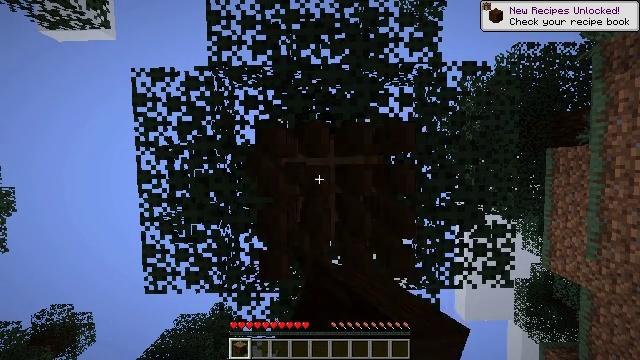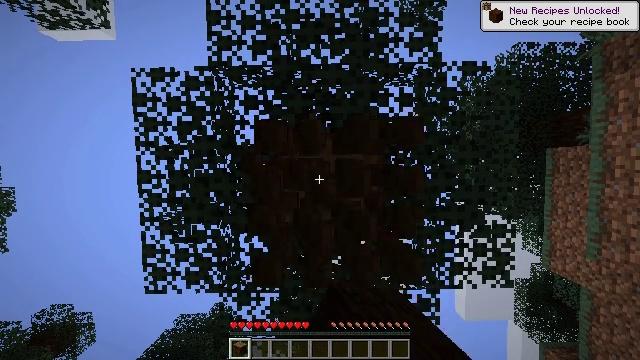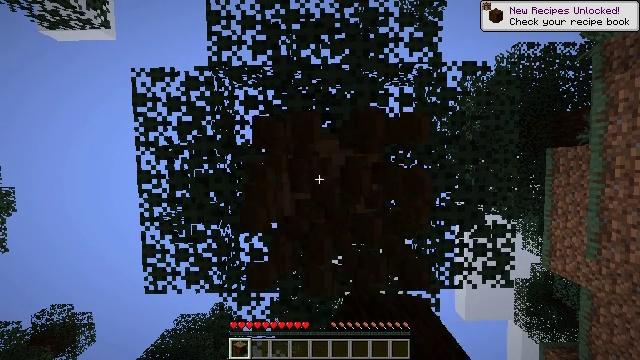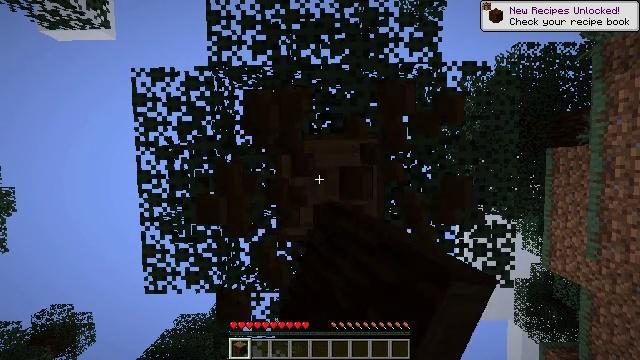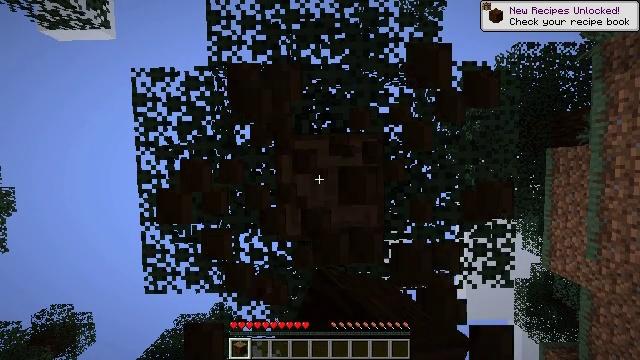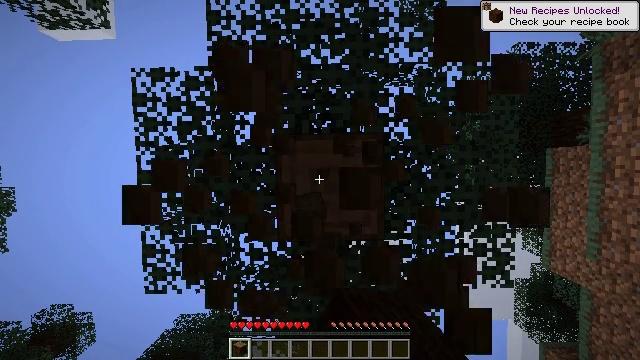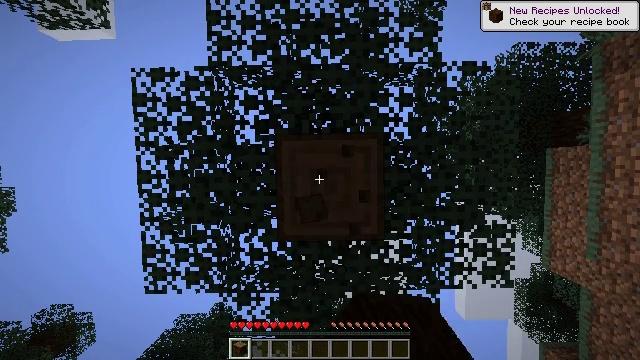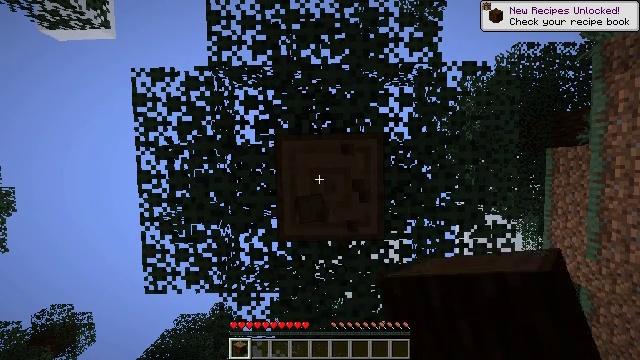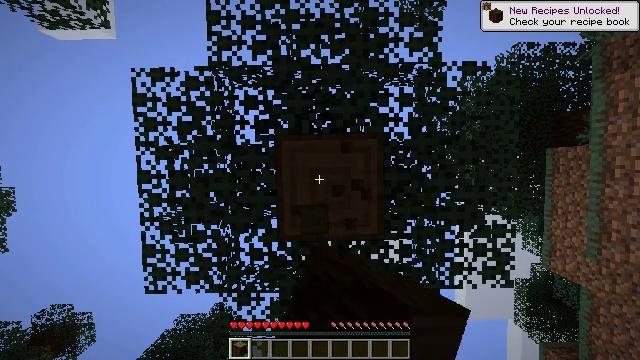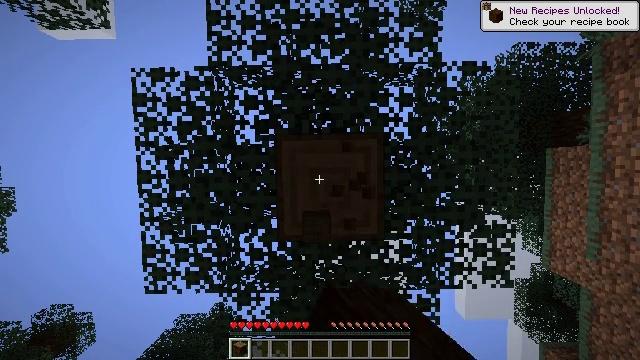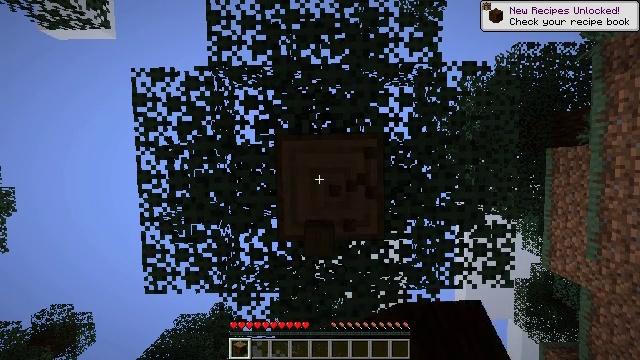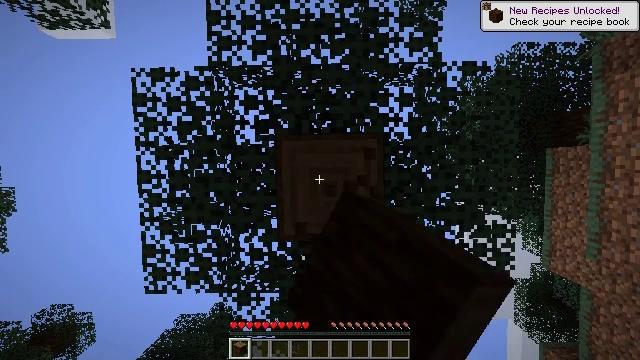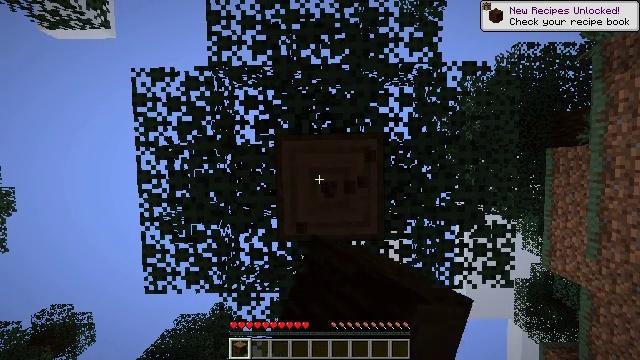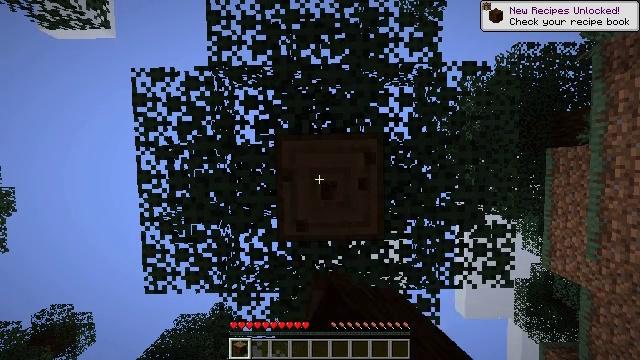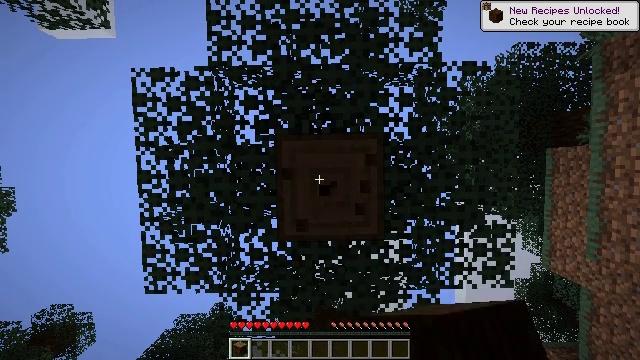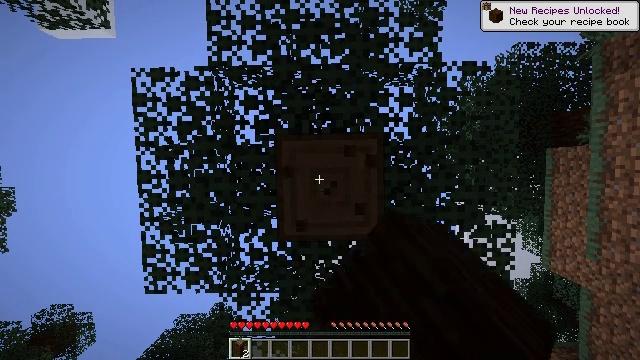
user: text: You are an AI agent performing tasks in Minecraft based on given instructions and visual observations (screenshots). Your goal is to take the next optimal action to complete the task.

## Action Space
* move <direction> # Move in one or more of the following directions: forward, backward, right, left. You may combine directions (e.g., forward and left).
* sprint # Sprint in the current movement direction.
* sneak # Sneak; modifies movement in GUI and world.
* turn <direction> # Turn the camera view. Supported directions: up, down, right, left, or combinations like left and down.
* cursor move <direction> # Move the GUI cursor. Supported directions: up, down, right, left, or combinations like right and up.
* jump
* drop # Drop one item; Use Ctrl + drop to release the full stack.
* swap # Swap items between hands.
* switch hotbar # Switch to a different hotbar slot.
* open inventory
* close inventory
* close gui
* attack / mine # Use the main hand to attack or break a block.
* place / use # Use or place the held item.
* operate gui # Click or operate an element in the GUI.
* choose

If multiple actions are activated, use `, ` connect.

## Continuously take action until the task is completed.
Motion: motion action
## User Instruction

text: Collect spruce log for building materials.
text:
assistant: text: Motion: attack / mine
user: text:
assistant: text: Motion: attack / mine
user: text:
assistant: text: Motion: attack / mine
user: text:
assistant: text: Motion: attack / mine
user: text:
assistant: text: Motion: attack / mine
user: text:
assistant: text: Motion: attack / mine
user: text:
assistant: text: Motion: attack / mine
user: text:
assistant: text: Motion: attack / mine
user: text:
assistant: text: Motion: attack / mine
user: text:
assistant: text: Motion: attack / mine
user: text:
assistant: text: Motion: attack / mine
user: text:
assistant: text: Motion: attack / mine
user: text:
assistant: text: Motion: attack / mine
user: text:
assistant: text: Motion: attack / mine
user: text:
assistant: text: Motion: attack / mine
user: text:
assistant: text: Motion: attack / mine
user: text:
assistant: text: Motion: attack / mine
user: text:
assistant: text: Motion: attack / mine
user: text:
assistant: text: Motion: attack / mine
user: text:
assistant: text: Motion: attack / mine
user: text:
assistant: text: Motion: attack / mine
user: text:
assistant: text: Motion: attack / mine
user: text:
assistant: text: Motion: attack / mine
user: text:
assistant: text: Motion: attack / mine
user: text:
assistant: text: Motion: attack / mine
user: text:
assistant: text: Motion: attack / mine
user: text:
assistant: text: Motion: attack / mine
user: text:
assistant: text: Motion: attack / mine
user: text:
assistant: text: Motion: attack / mine
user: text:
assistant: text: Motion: attack / mine